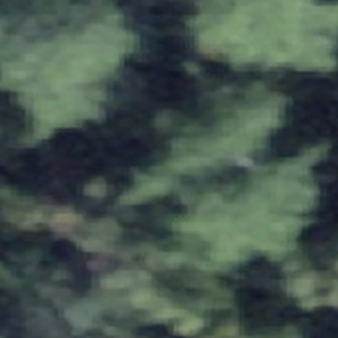
Label: other